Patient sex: F
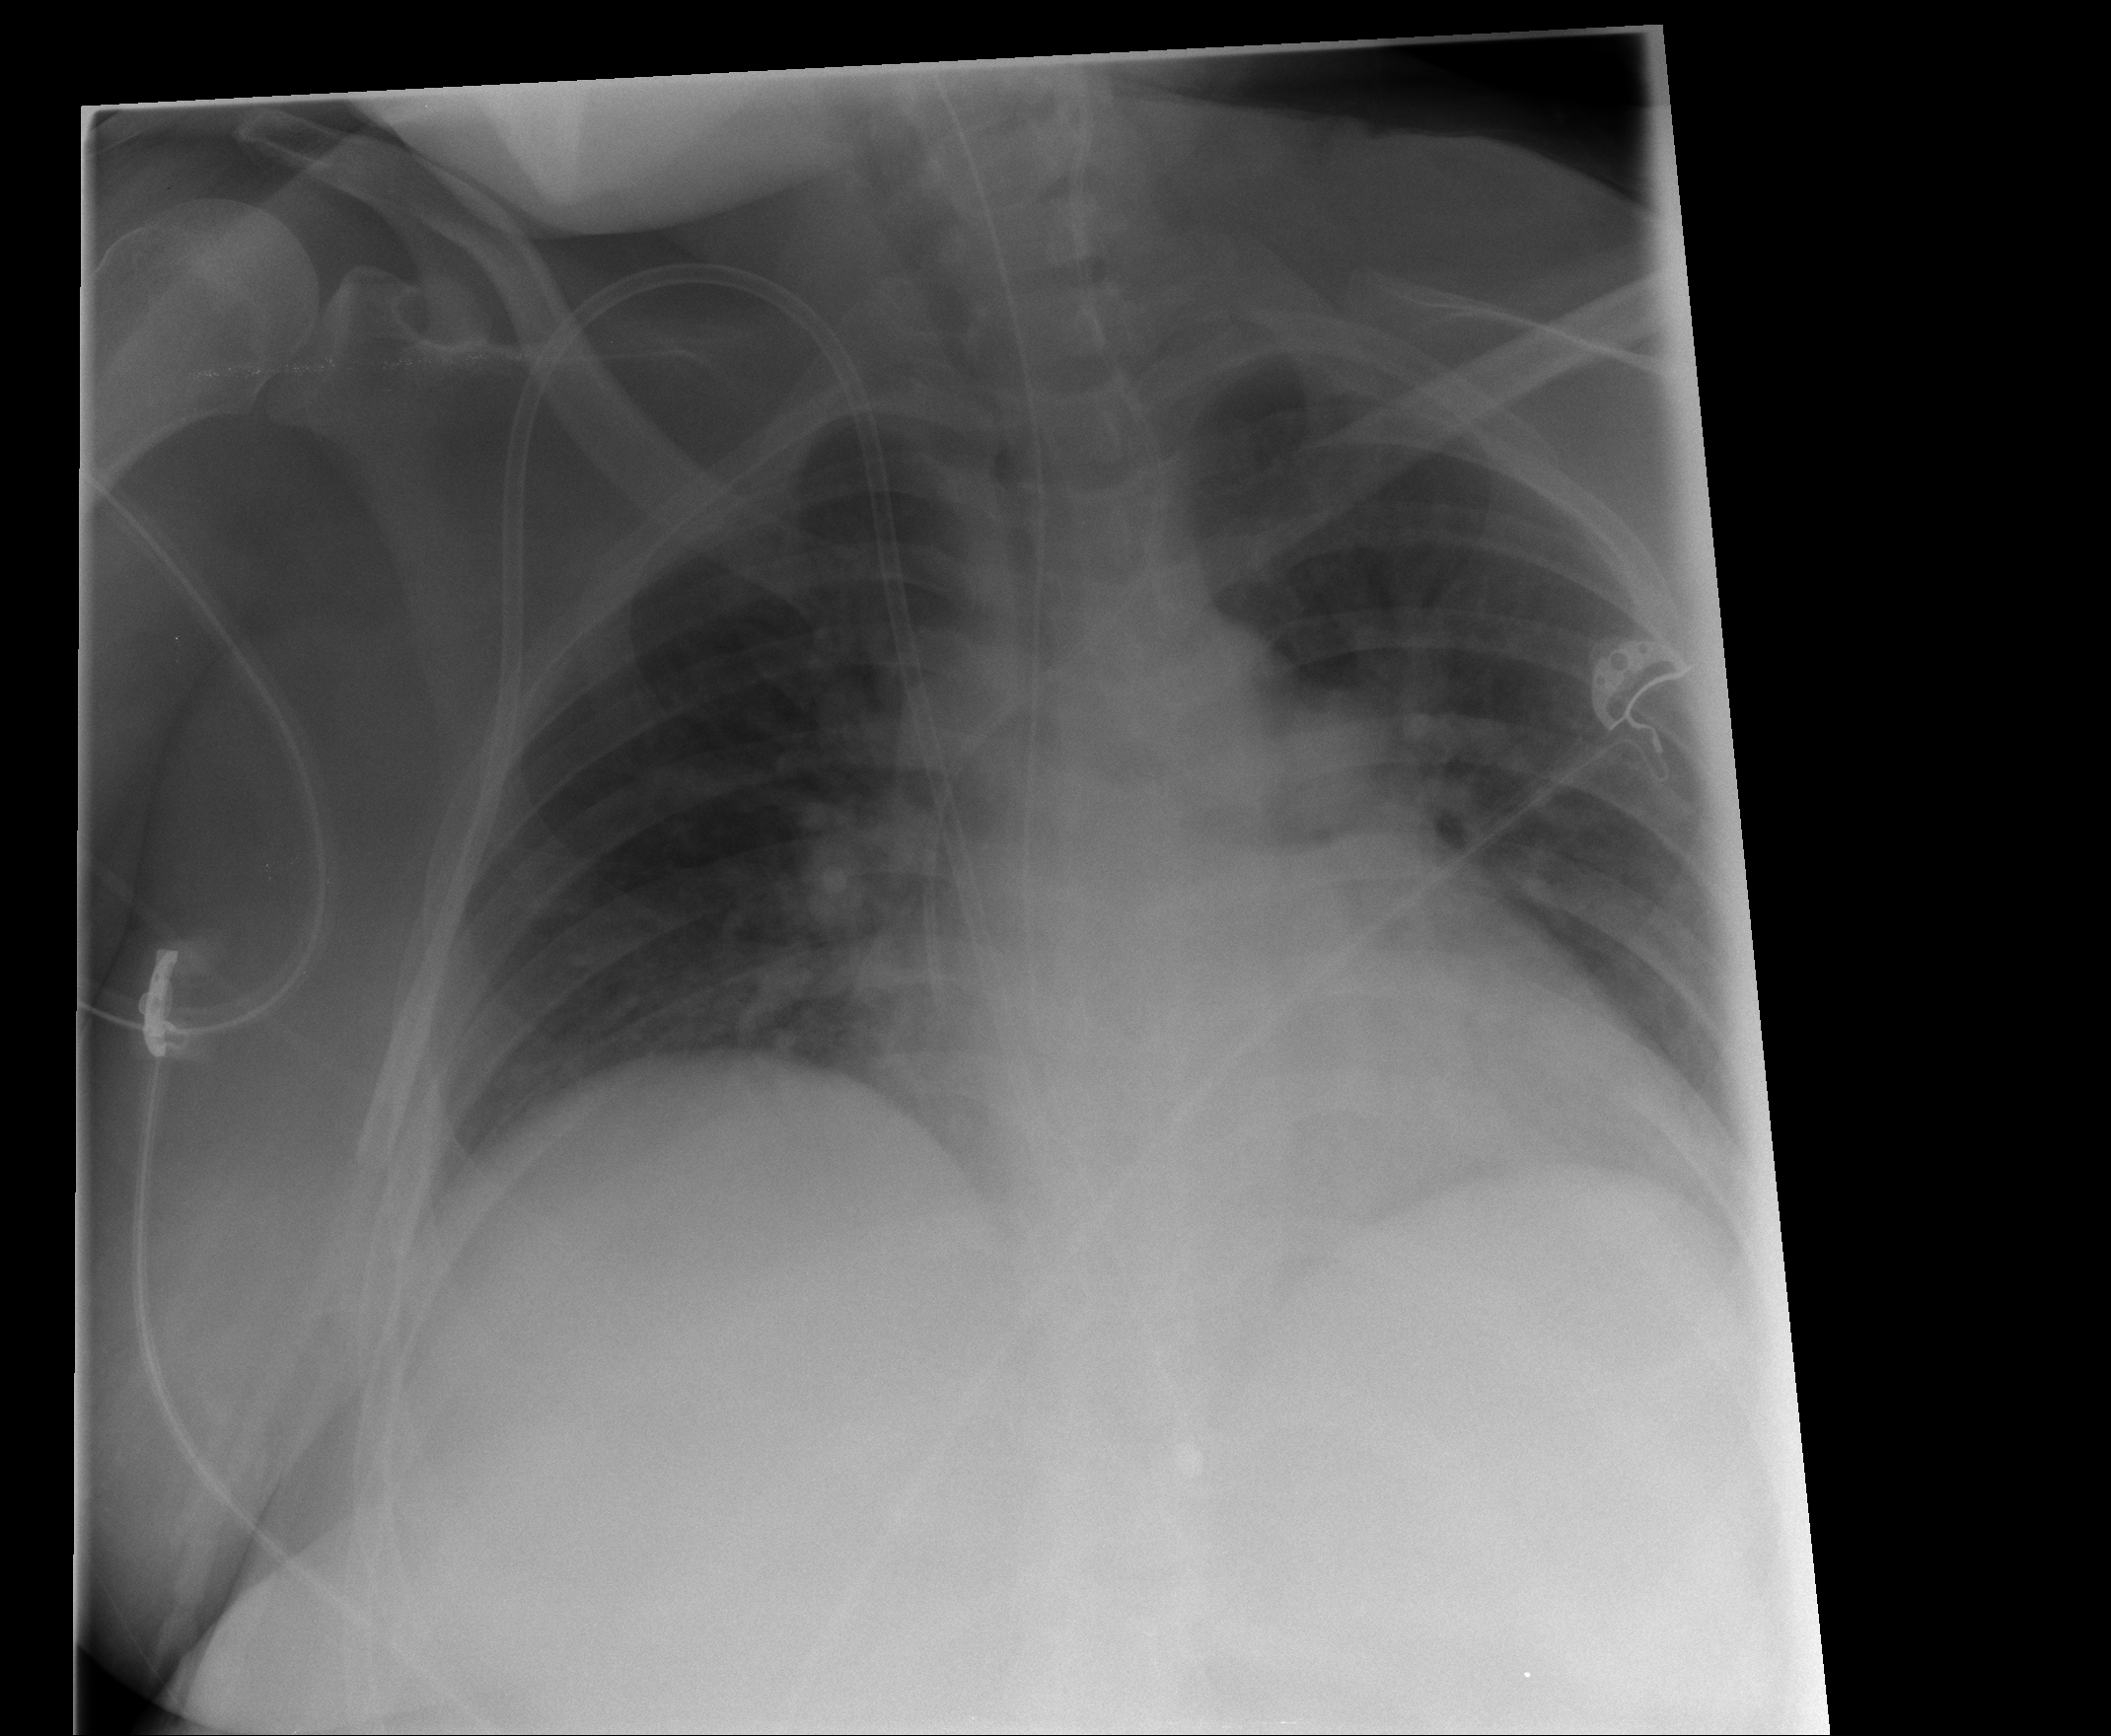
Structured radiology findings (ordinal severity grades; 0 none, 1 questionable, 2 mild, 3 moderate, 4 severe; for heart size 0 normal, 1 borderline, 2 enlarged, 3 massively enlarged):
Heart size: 0
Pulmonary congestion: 0
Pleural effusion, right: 0
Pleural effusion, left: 0
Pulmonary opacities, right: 0
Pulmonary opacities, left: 1
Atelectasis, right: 0
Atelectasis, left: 0